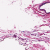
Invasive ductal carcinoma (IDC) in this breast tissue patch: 0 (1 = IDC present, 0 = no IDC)